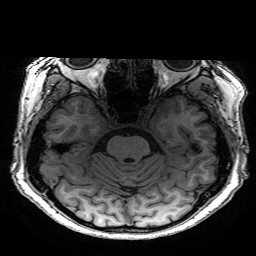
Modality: T1w
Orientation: coronal
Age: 72
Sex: female
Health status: healthy
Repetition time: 2.53 s
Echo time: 0.0034 s